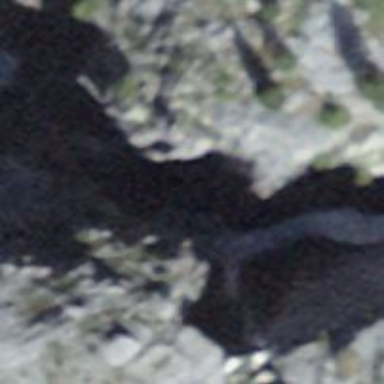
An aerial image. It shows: Natural cliff.